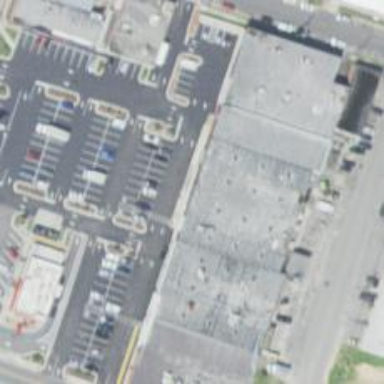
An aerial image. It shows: Post office.